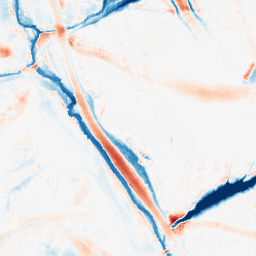
Category: morphological
Decomposition family: morphological_ellipse
Decomposition parameters: operation: average
width: 30
height: 30
Upsampling method: bicubic_16x
Upsampling parameters: scale: 16
Upsampling scale: 16